高一 · 立体几何学
若 $a, b$ 是两条异面直线, 且 $a / /$ 平面 $\alpha$, 则 $b$ 与 $\alpha$ 的位置关系是
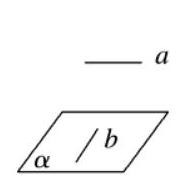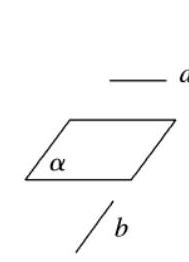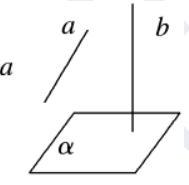
答案: $b \subset \alpha, b / / \alpha$ 或 $b$ 与 $\alpha$ 相交
解析: $b$ 与 $\alpha$ 有如下情况:

(1)

(2)

(3)

故答案为 $b \subset \alpha, b / / \alpha$, 或 $b$ 与 $\alpha$ 相交.